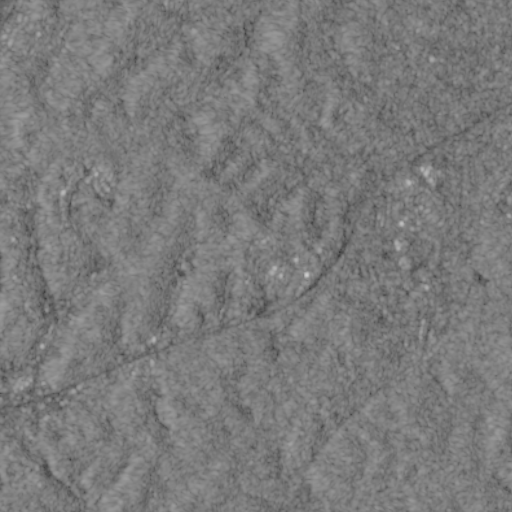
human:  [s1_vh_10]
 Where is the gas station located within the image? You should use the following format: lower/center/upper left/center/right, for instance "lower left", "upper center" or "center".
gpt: The gas station is located in the lower left of the image.
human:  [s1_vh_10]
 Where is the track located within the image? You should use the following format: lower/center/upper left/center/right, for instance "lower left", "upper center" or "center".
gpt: The track is located in the center right of the image.
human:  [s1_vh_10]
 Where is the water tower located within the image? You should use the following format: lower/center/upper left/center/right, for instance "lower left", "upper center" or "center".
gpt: The water tower is located in the upper left of the image.
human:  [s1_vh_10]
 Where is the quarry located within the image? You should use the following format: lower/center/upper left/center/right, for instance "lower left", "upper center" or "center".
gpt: There is no quarry in the image.

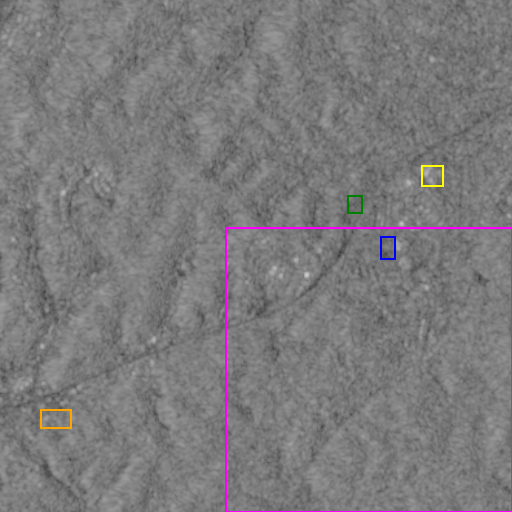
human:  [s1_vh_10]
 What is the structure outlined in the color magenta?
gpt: The structure outlined in magenta is a park.
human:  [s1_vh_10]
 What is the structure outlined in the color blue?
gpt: The structure outlined in blue is a parking lot.
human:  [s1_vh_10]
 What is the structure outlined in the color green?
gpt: The structure outlined in green is a track.
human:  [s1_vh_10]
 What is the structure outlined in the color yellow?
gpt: The structure outlined in yellow is a building.
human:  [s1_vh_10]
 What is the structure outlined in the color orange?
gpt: The structure outlined in orange is a building.
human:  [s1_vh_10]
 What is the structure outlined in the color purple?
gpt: There is no purple outline.